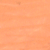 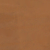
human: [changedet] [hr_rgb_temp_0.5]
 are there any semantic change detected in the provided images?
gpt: No change occurred.